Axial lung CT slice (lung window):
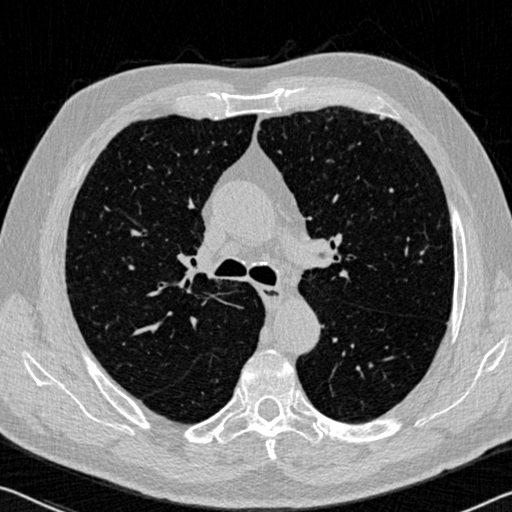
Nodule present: no